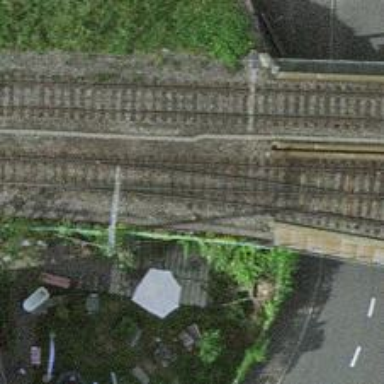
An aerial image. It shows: Single-track railway siding with electrified contact lines.